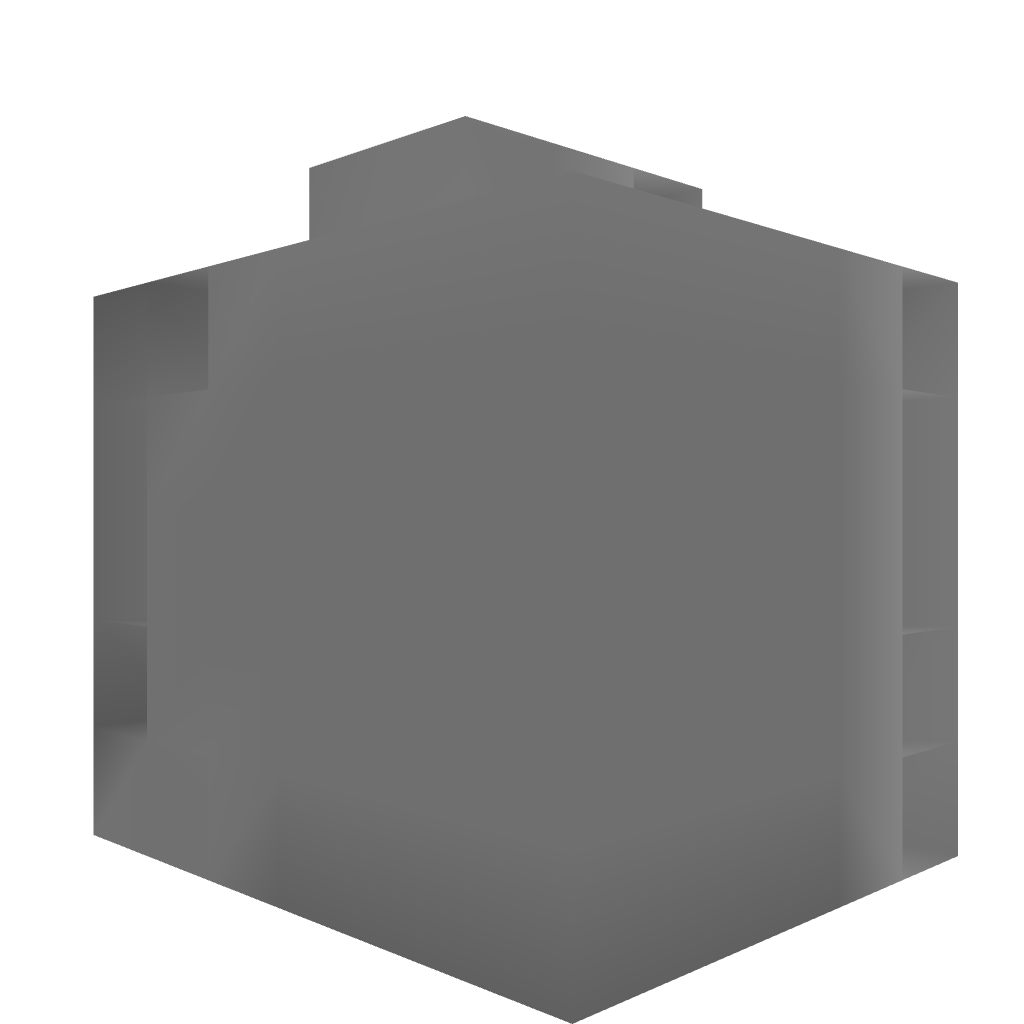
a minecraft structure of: XP shower bad low quality